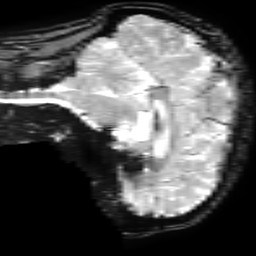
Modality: T2starw
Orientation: sagittal
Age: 35
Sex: male
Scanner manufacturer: ge
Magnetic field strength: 3 T
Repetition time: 0.65 s
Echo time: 0.02 s